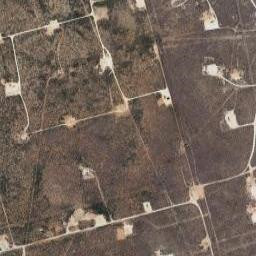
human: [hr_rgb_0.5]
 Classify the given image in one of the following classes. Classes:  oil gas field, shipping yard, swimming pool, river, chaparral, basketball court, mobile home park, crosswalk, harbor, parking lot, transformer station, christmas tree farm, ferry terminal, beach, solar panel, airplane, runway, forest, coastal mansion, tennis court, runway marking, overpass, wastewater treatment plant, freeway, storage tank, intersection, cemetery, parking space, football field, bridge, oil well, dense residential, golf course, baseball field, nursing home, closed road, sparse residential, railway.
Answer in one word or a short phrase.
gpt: oil gas field